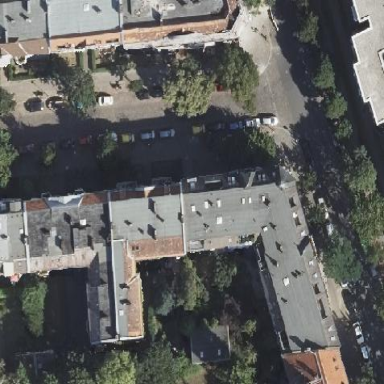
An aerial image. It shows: Unique apartment building with double saltbox roof shape.